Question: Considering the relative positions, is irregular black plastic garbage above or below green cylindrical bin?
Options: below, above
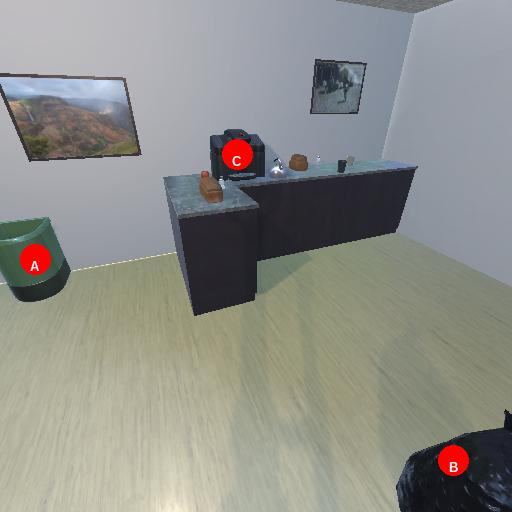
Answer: below